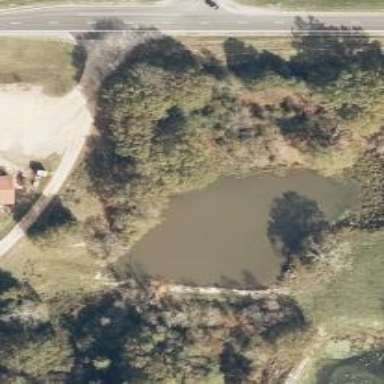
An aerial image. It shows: Peaceful pond surrounded by nature.